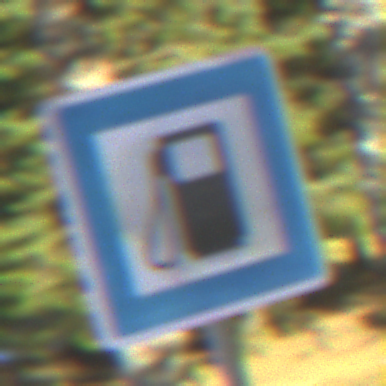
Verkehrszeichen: Tankstelle
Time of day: MorningAfternoon
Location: Outdoor (Nature)
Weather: Clear
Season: Winter
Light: Natural